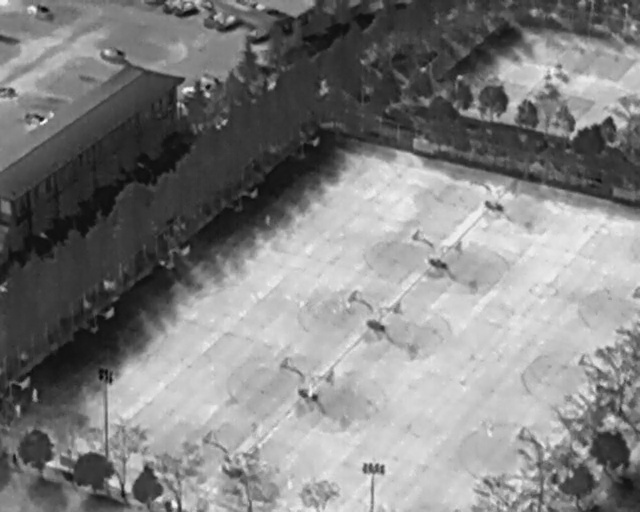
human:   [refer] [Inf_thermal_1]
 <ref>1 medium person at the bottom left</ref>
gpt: <box>[[3, 76, 6, 77, 2]]</box>